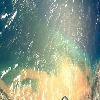
Label: water